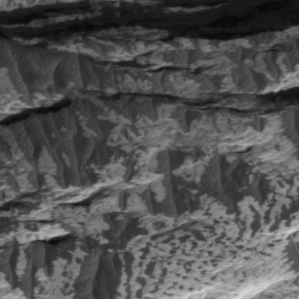
Label: non_frost